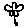
Label: flower